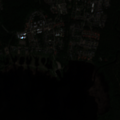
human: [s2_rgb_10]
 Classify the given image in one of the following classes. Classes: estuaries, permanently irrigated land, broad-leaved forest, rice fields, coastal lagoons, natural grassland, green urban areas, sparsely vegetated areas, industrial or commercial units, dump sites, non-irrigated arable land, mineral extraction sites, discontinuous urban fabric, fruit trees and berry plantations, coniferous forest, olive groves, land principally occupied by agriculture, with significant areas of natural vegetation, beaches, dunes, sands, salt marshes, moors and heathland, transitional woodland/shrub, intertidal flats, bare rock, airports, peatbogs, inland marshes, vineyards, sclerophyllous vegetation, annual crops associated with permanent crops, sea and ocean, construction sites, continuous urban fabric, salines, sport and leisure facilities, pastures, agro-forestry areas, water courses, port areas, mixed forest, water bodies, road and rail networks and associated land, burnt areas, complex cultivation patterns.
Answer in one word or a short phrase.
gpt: discontinuous urban fabric, coniferous forest, mixed forest, water bodies